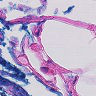
Metastatic tissue present: no